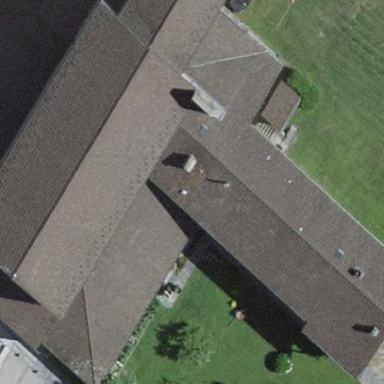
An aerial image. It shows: Building that serves as place of worship.